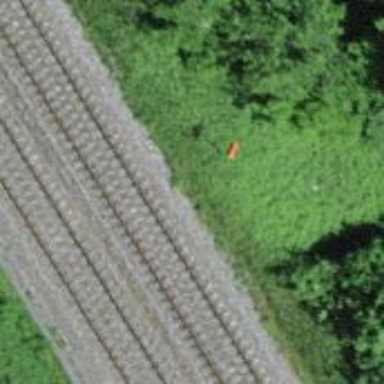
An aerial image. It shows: Pole supporting pipeline marker with roof cover.